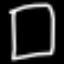
Label: square